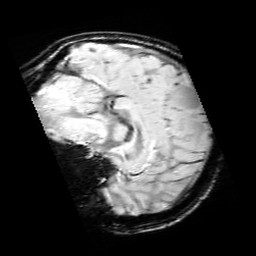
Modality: SWI
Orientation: sagittal
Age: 10
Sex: female
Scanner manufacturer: siemens
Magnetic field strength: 3 T
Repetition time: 0.027 s
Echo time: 0.02 s